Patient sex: M
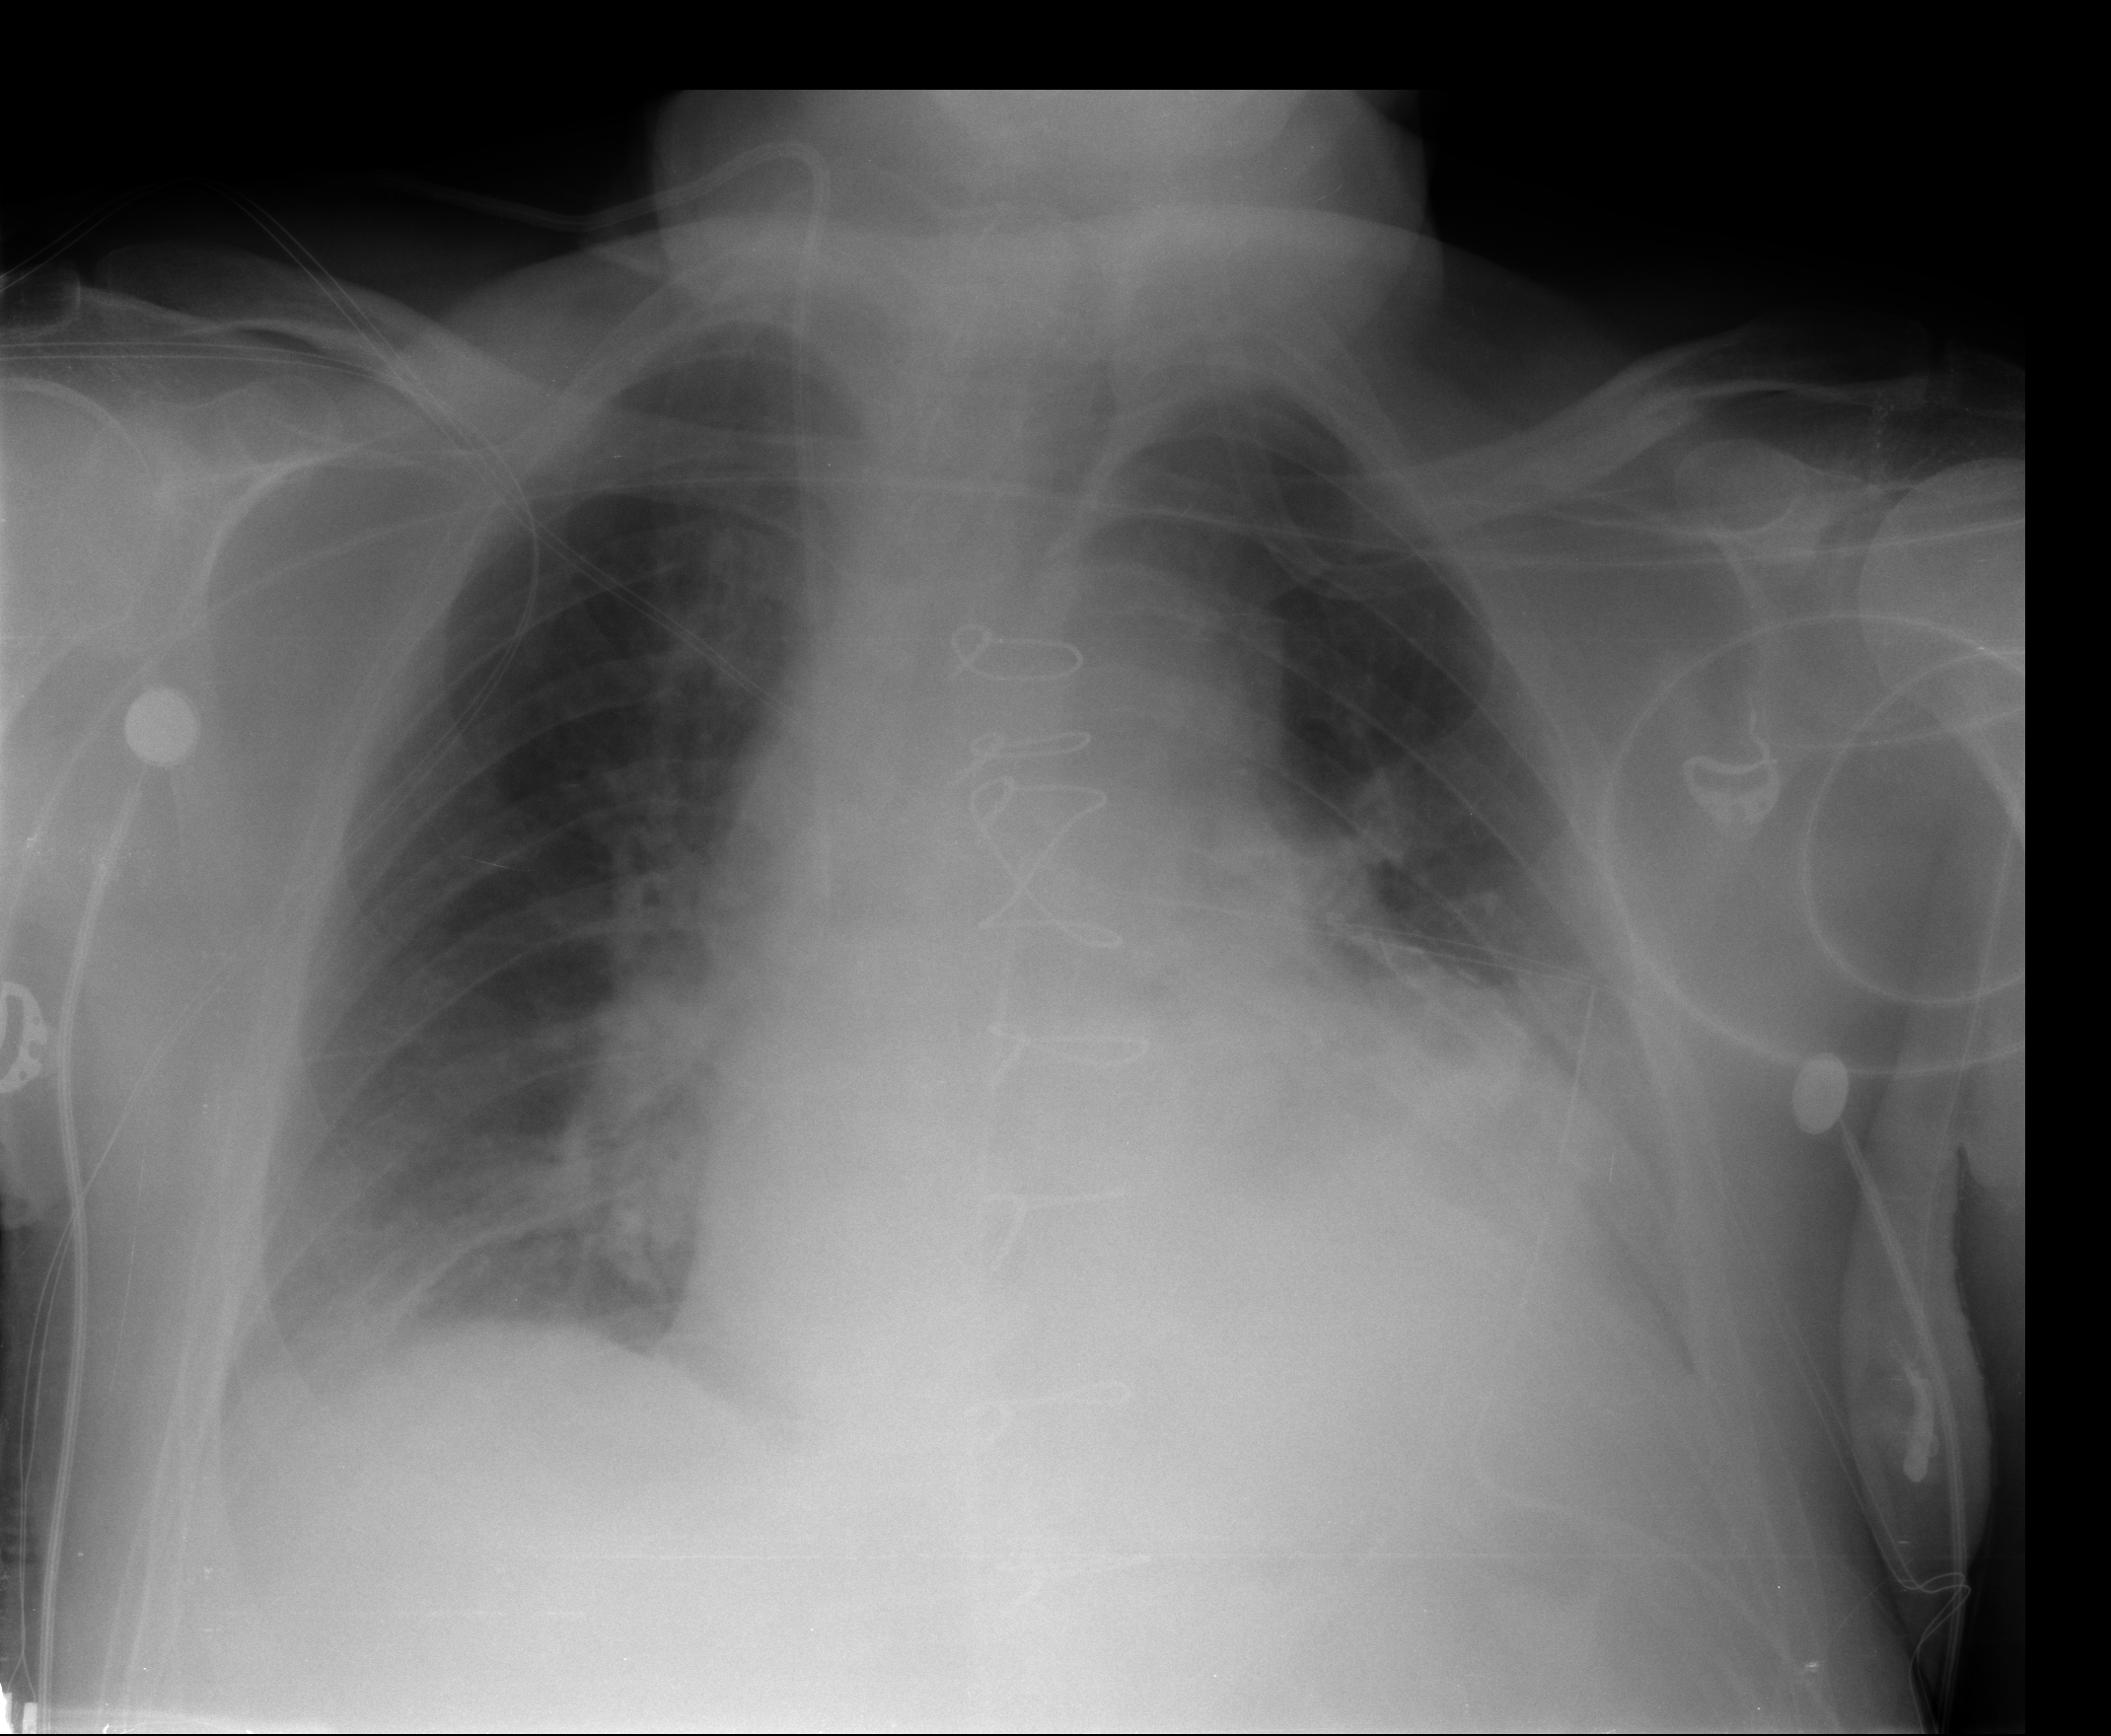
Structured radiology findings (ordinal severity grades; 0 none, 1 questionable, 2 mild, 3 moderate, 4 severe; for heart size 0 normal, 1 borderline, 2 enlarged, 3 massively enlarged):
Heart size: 2
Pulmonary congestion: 2
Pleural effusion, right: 1
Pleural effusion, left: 2
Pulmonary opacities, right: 0
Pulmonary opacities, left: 0
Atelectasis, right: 2
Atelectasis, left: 3